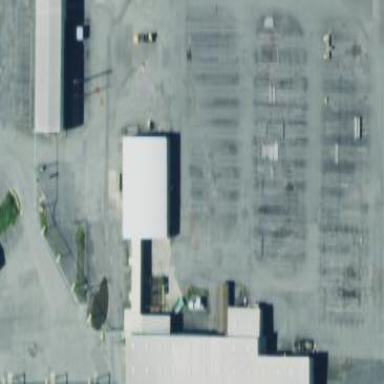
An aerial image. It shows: Industrial building that serves as pulp mill.